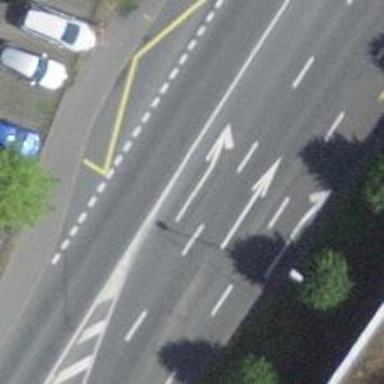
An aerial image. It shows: Secondary road with asphalt surface.